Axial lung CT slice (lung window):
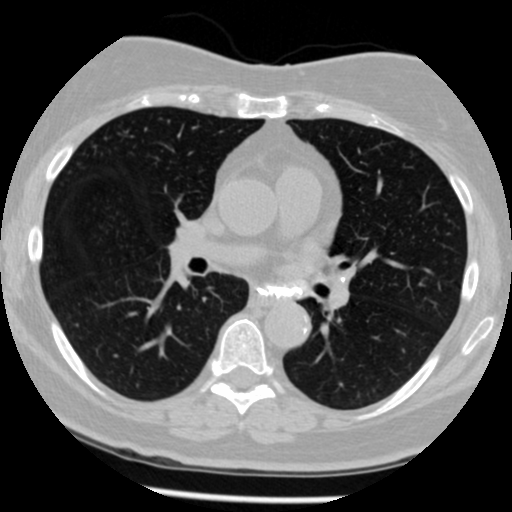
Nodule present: no